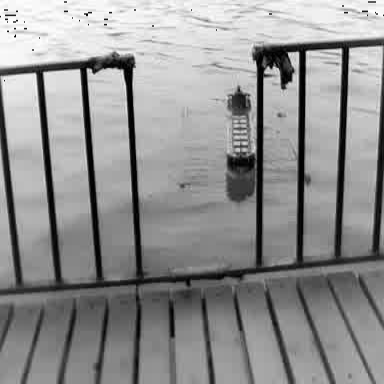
There is a liner in the infrared image.